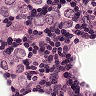
Metastatic tissue present: yes